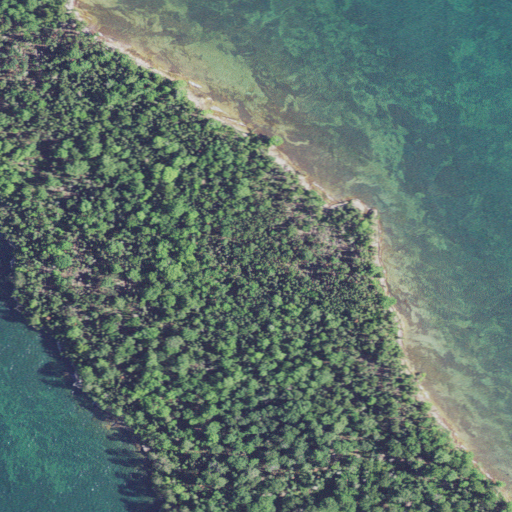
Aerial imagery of island in Michigan named Williams Island containing open water, evergreen forest, woody wetlands, mixed forest, and barren land